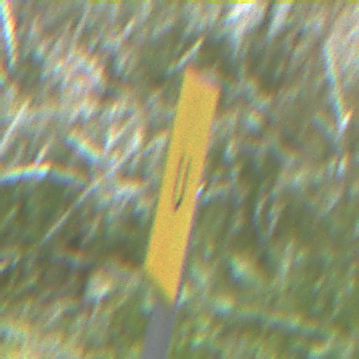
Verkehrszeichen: AnkuendigungOderFortsetzungUmleitungOhnePfeilsymbol
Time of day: Midday
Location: Outdoor (Nature)
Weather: PartlyCloudy
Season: NotSpecified
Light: Natural